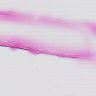
Metastatic tissue present: no